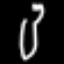
Label: fork